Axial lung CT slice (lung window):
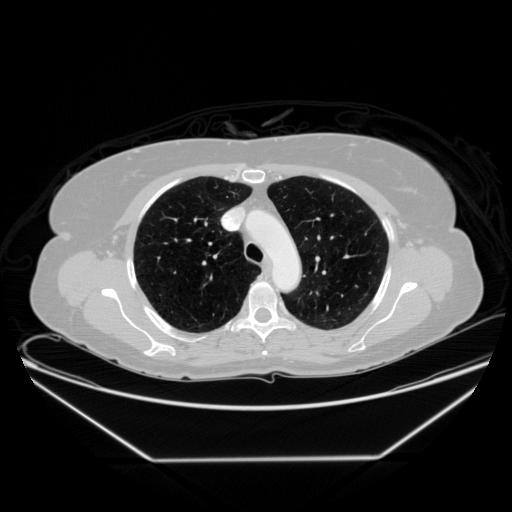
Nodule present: no